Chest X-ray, PA view. Patient: 52 years old, sex M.
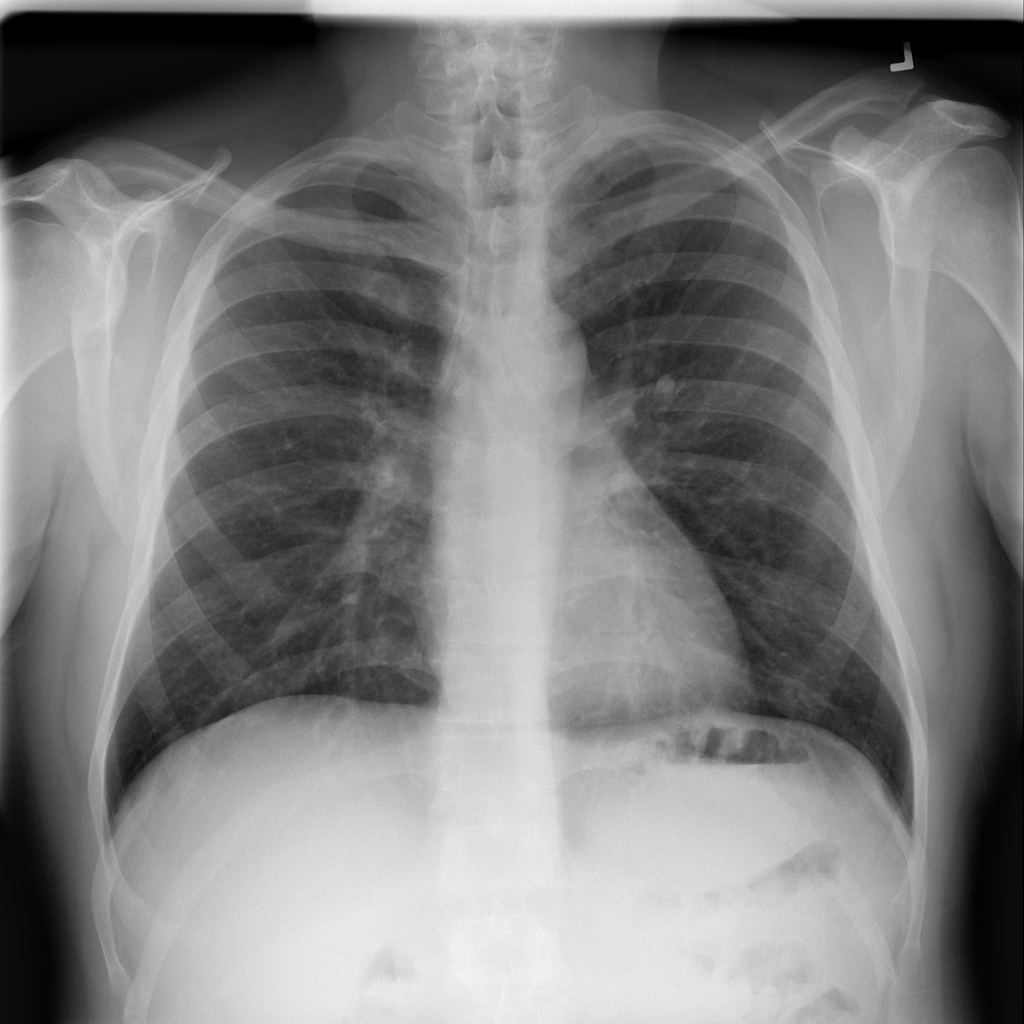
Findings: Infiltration